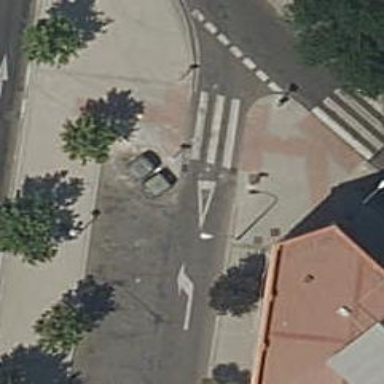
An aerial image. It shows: Uncontrolled zebra crossing on the road.